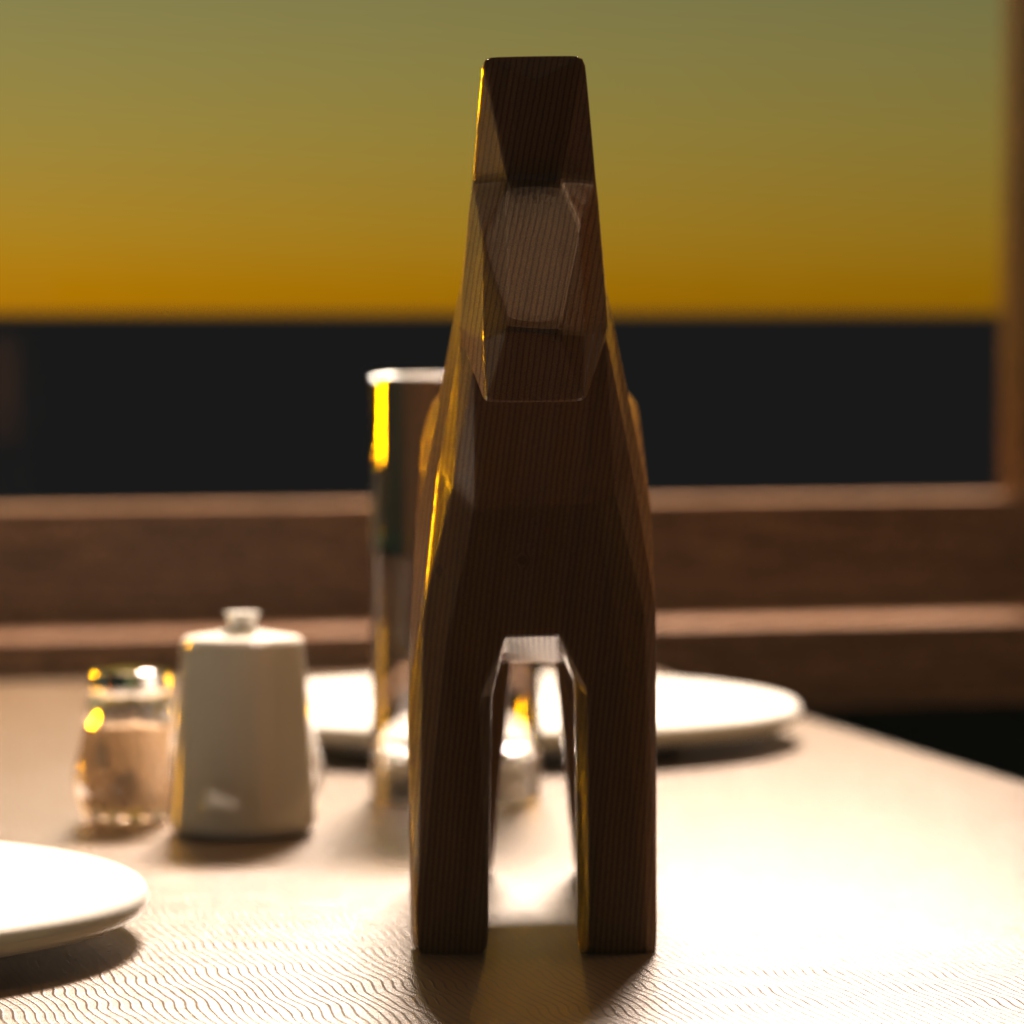
A high quality rendering of a dalahest_oak dalecarlian horse figurine made of varnished dark oak standing on a wooden table in an a sunset landscape with sunset lighting,medium shot from the front, 150 mm, f 11, bokeh